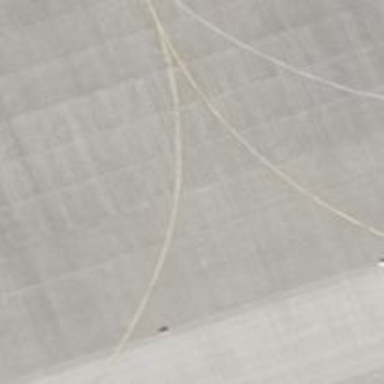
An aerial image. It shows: Concrete taxiway at the airport.